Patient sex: M
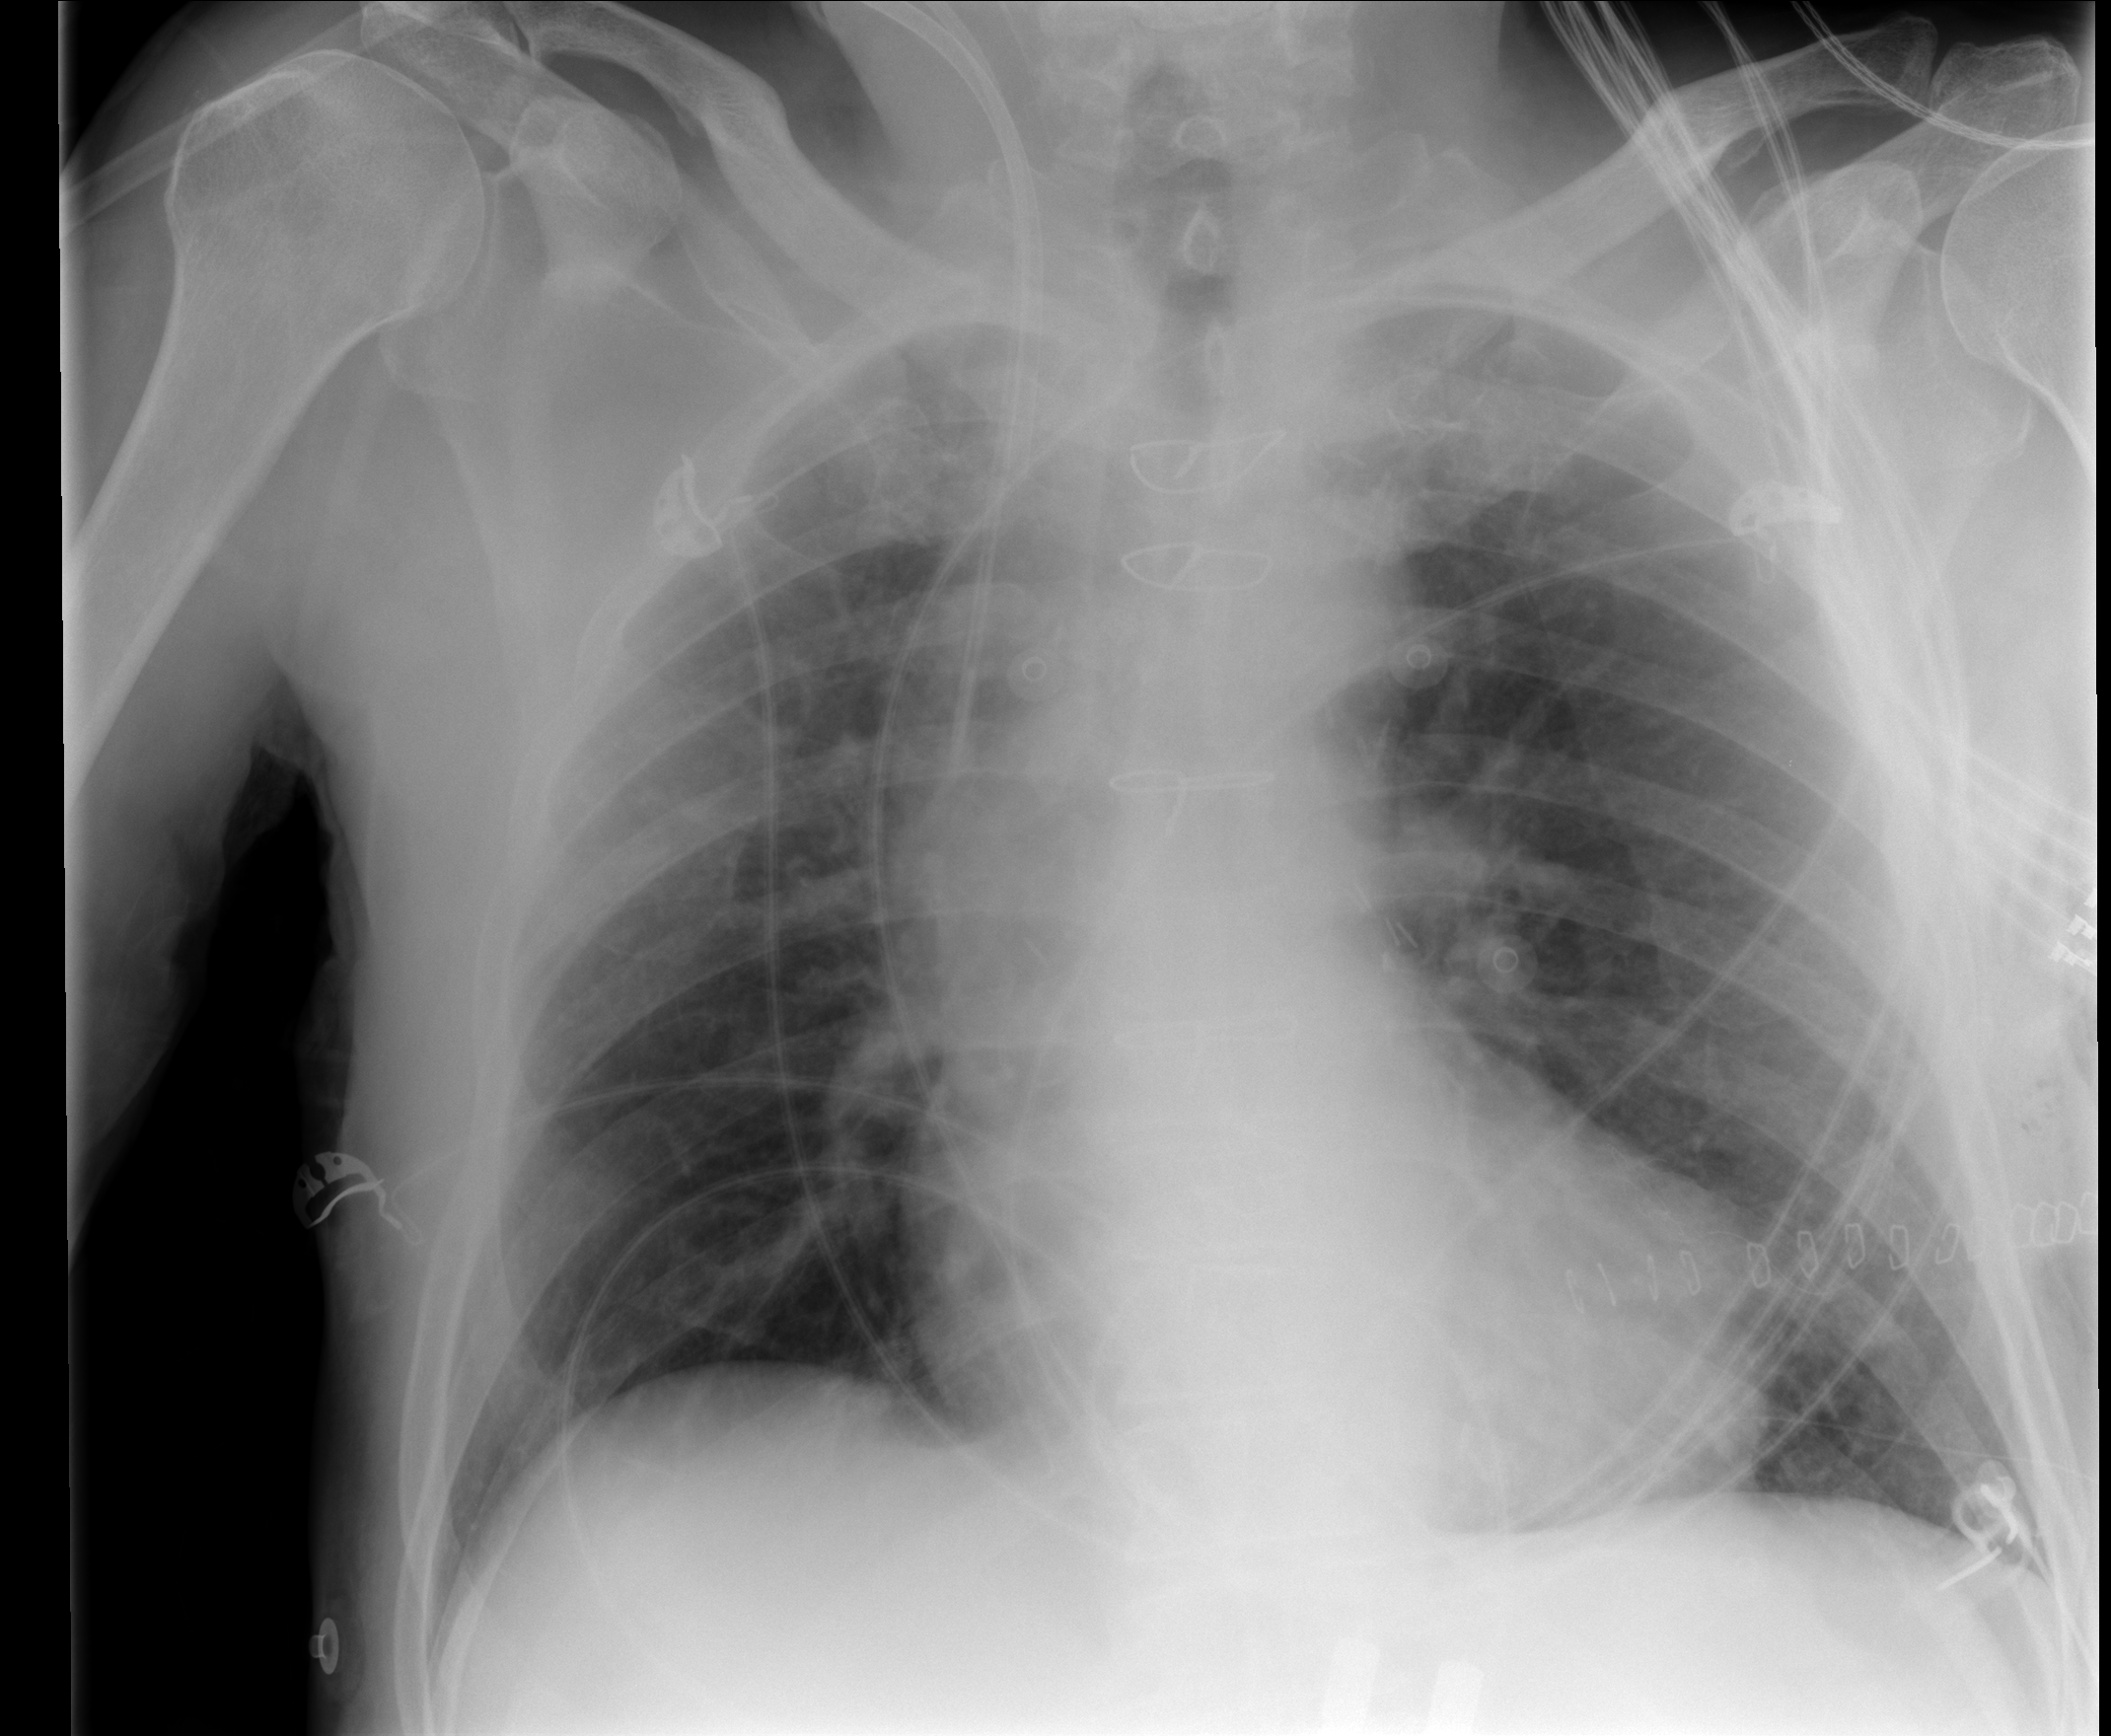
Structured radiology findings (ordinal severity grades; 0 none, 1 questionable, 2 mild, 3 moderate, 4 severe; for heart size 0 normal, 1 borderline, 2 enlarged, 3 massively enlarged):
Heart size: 2
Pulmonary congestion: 2
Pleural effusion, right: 0
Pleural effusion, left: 0
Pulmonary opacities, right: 0
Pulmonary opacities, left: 0
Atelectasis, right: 0
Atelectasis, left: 0